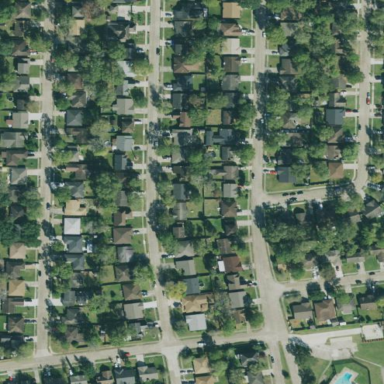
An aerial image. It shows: Residential area within neighborhood.